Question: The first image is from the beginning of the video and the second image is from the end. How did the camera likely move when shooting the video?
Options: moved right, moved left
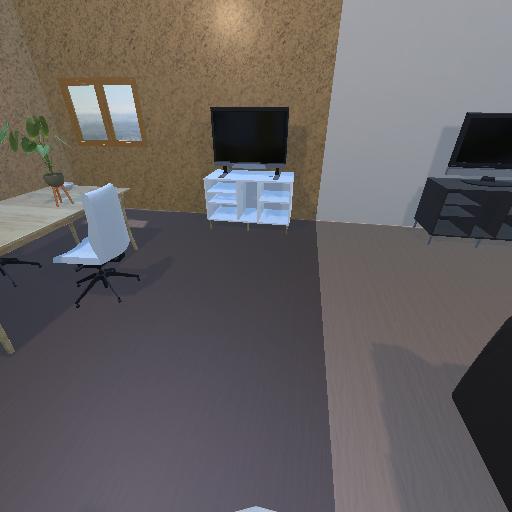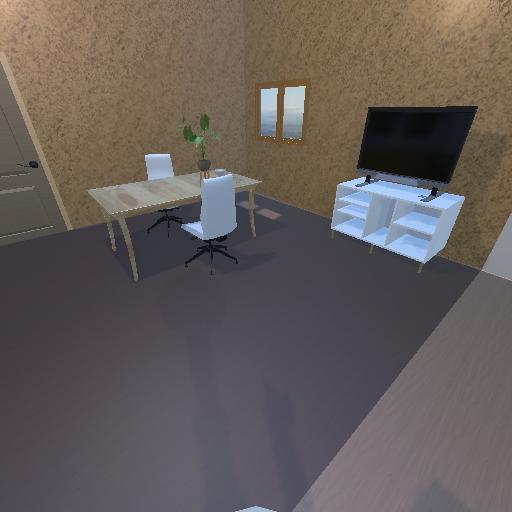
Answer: moved right